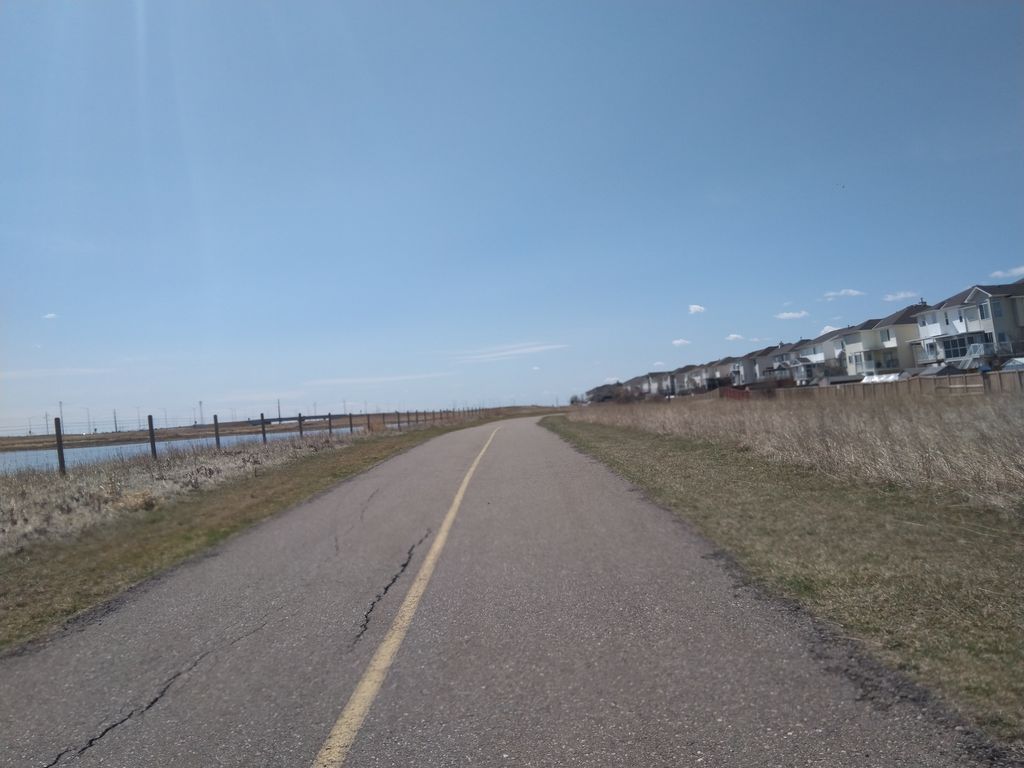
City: calgary